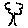
Label: tree